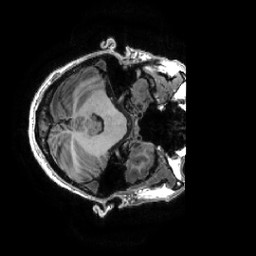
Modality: T1w
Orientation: axial
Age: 31
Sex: male
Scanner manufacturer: ge
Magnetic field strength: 3 T
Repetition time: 0.0073 s
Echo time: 0.003 s